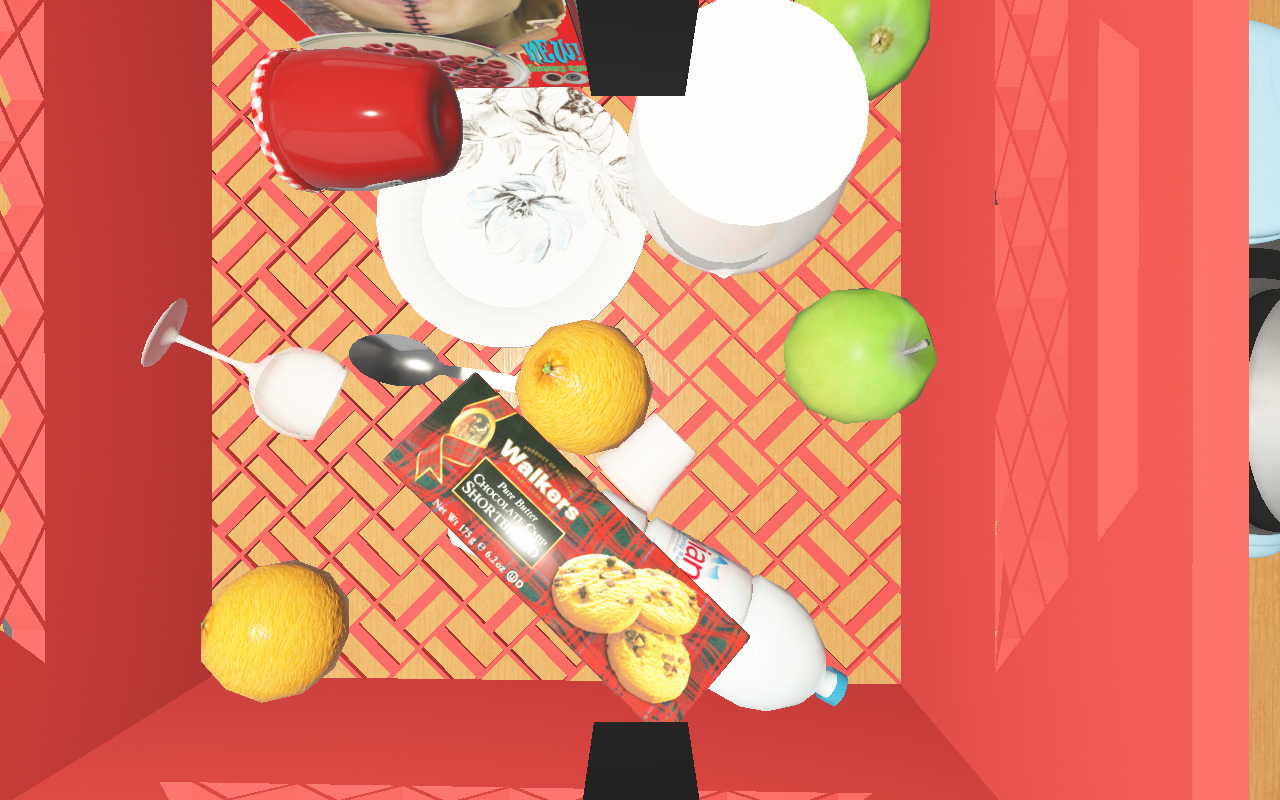
Objects in the scene:
carafe
water bottle
apple
orange
orange
spoon
glass
wineglass
honey jar
jam jar
cereal box
biscuit box